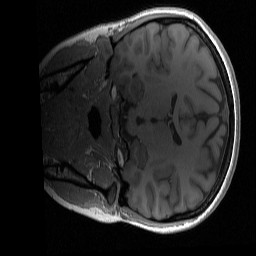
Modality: T1w
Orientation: coronal
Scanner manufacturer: siemens
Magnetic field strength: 3 T
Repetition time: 2 s
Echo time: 0.0022 s